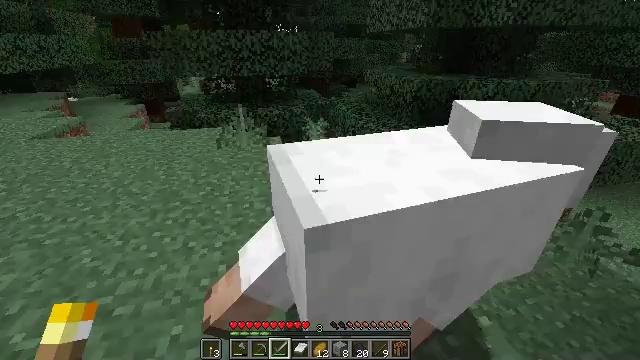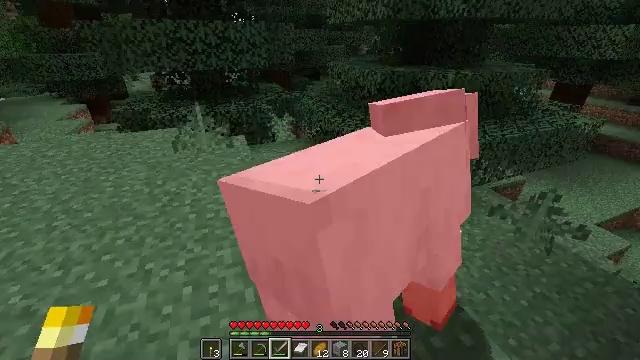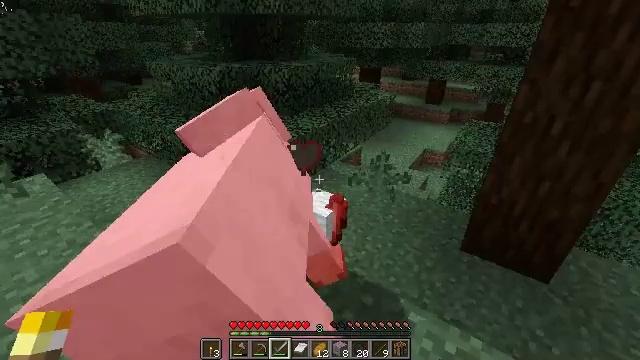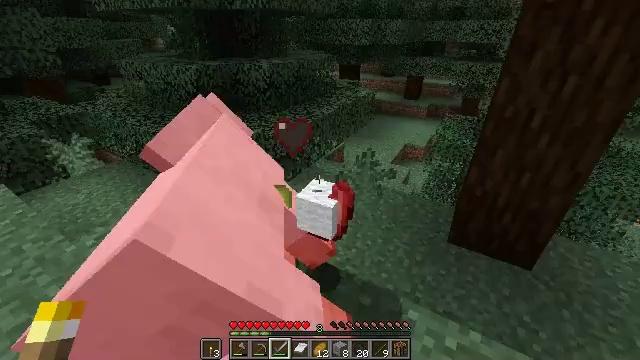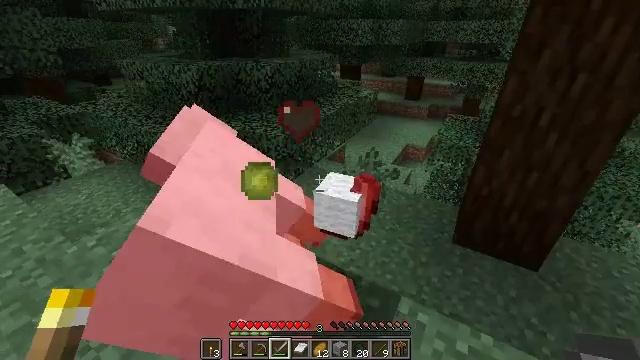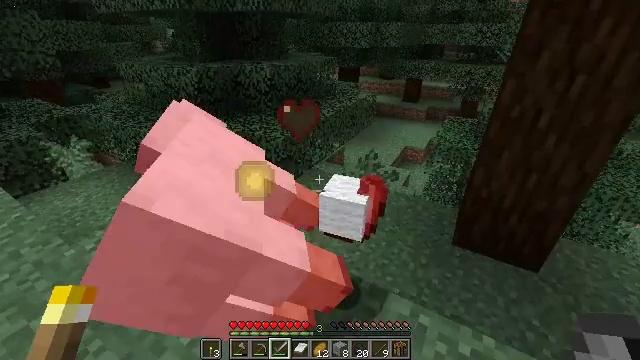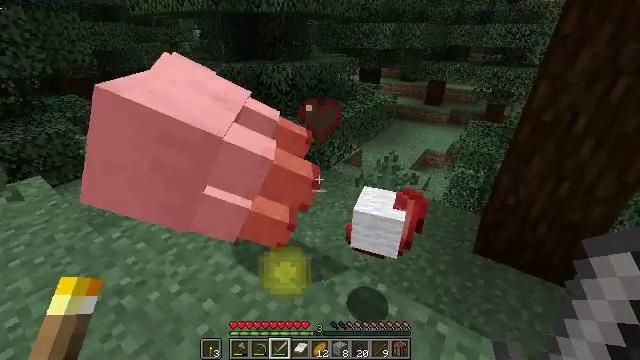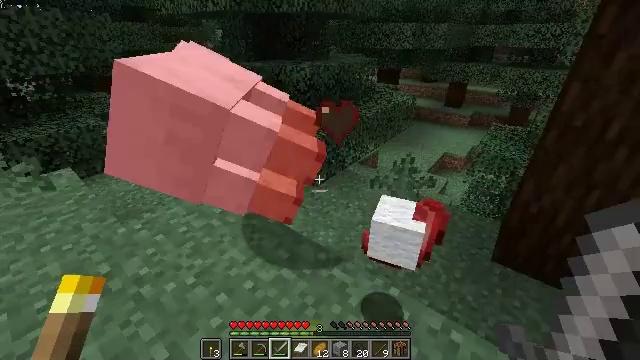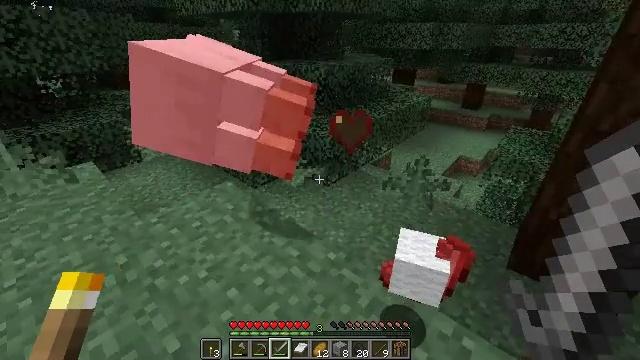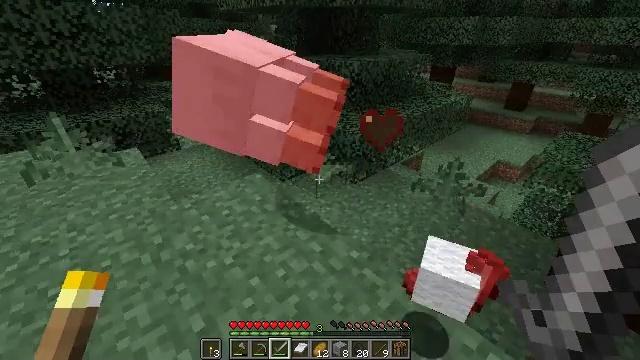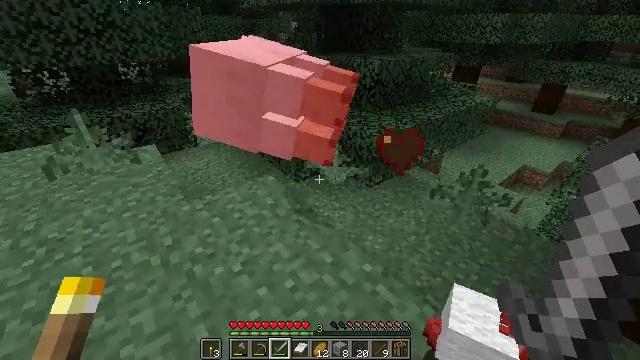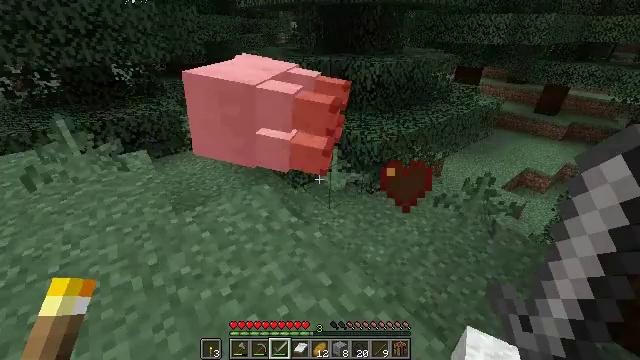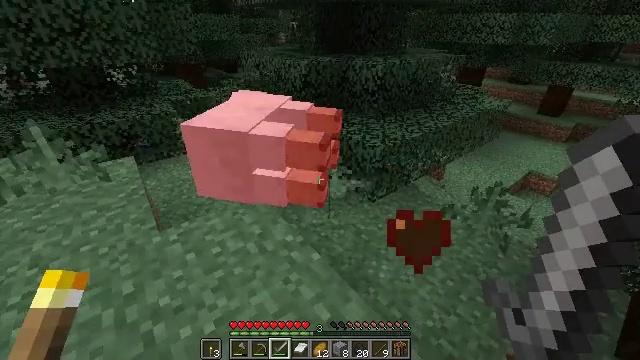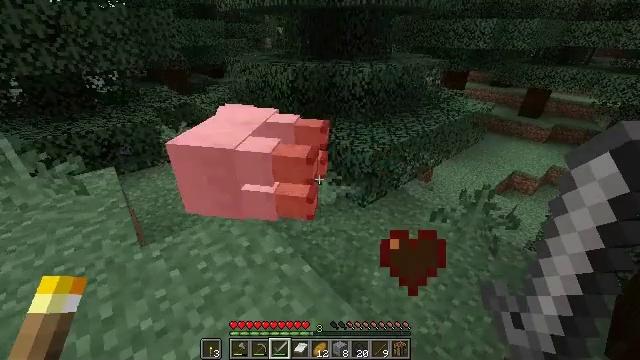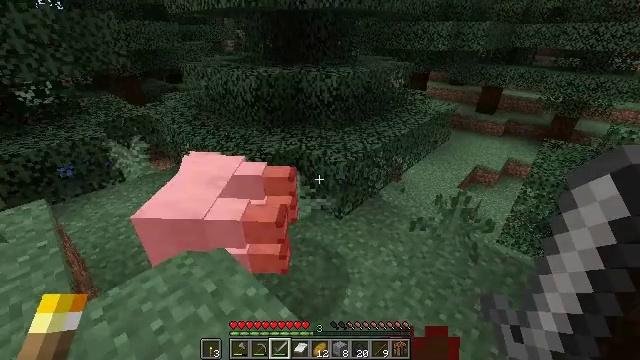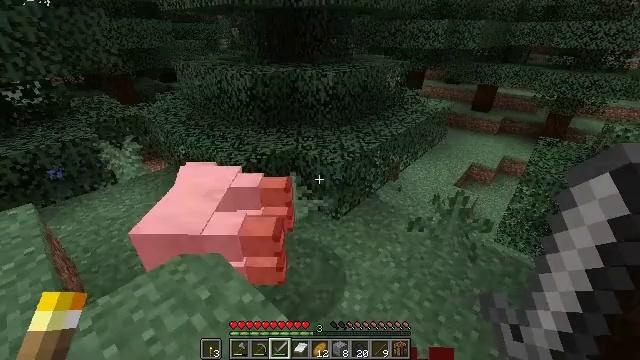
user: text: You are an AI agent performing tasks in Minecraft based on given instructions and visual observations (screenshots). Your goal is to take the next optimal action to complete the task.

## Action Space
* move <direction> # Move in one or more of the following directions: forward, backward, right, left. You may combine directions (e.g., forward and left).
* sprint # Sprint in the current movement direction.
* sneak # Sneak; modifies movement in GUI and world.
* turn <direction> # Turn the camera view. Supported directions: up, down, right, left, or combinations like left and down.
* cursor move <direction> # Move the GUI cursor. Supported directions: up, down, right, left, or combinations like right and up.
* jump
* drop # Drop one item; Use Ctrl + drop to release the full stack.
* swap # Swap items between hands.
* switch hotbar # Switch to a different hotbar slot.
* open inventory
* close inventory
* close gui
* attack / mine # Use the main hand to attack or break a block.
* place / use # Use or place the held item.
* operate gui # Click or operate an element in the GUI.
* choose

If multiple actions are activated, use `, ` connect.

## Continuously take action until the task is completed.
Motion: motion action
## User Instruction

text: Punch the spruce leaves to get saplings.
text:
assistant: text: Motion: move forward, turn right and down
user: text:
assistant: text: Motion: turn right
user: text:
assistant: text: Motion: turn right
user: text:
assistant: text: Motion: no_op
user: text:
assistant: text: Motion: no_op
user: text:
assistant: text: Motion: turn left
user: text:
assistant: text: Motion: turn left
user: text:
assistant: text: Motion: turn left
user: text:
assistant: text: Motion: move forward, turn left
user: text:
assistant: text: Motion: move forward, turn left
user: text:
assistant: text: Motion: move forward
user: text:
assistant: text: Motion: move forward
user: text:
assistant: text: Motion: move forward, turn right
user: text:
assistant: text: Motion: move forward, turn right
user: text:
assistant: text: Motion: no_op
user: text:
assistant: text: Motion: no_op
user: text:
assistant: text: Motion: no_op
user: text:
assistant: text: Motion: move right
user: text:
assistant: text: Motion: move right
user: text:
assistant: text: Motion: move right, turn left
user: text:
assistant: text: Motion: move right, turn left
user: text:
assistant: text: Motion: move back and move right
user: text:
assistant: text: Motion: move back and move right, turn left
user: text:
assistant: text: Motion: move back, turn left and up
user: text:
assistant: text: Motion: move back and move left, turn left
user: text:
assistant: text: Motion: move left
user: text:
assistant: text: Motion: move left
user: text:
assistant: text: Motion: move forward and move left
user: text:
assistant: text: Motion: move forward, turn left
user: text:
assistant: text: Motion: move forward, turn left